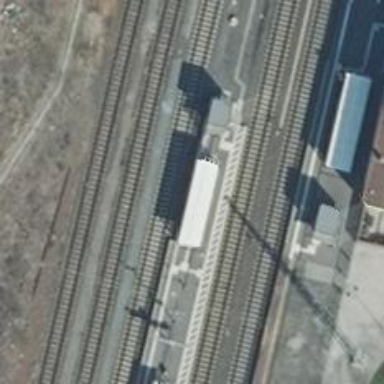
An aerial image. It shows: Platform edge at railway station.